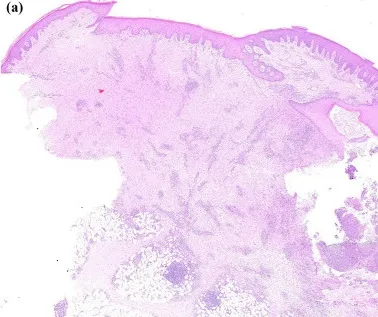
Histopathology of the lesions showing. An area of ulceration with cellular debris, and ,neutrophils (on the right side), epidermal hyperplasia, and ,a dense inflammatory infiltrate with abundant neutrophils in the mid-to-deep dermis, together with extensive areas of necrosis, and ,dilated blood vessels (haematoxylin, and ,eosin staining, x4).
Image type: pathology (h&e)